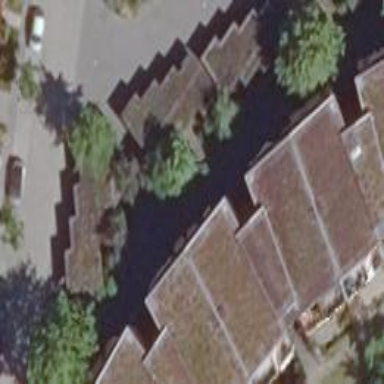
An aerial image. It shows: View of apartment building.